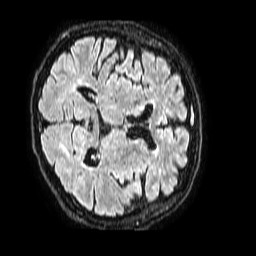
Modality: FLAIR
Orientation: axial
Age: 51
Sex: male
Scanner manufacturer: philips
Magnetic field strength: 1.5 T
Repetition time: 4.8 s
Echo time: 0.3 s